Aerial crown-view tile of a tropical tree (Barro Colorado Island, Panama), acquired 20240716:
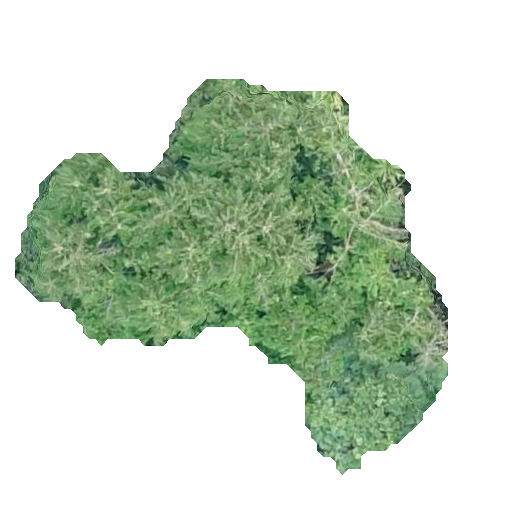
Species: Quararibea stenophylla
GBIF accepted scientific name: Quararibea stenophylla
Crown area: 148.446 m²